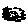
Label: moon